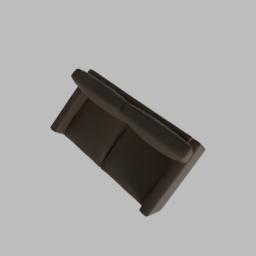
Label: furniture